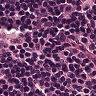
Metastatic tissue present: no